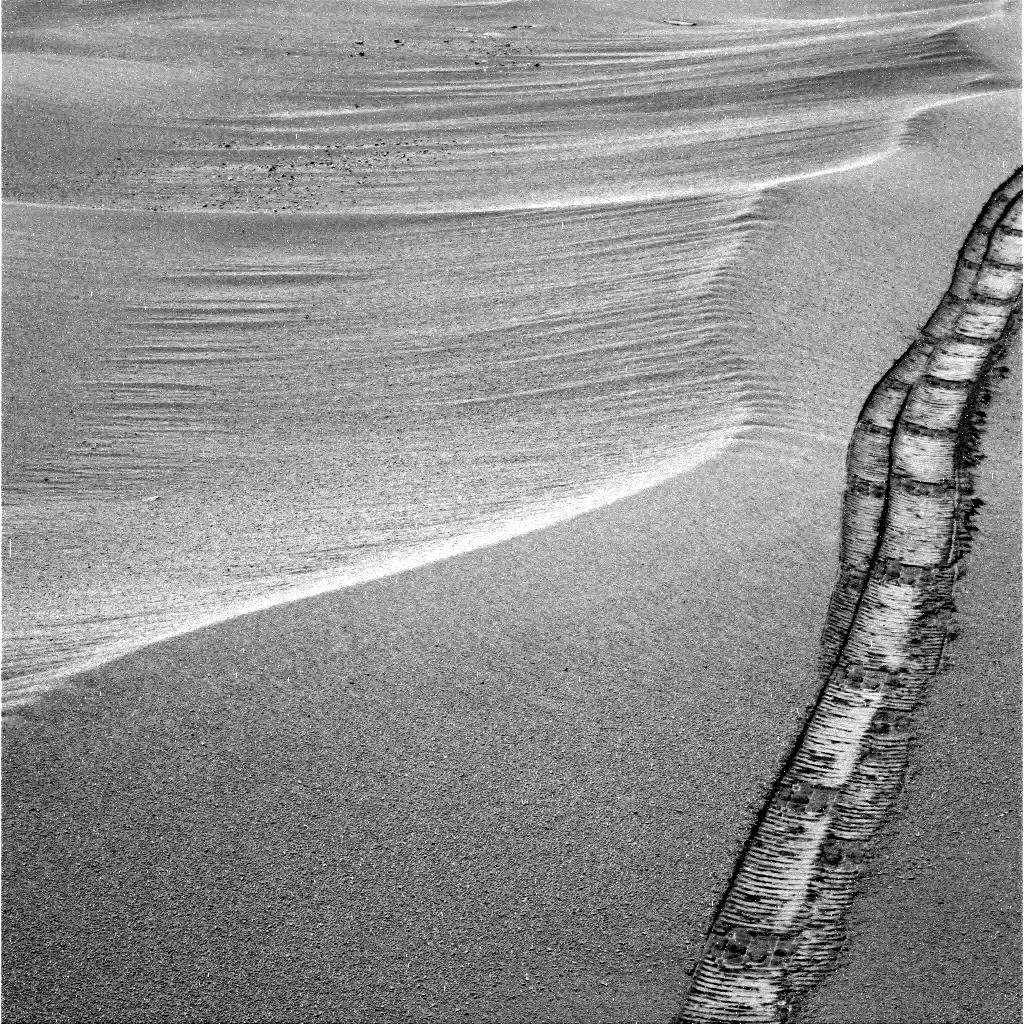
Terrain classes present: Gravel / Sand / Soil, Track